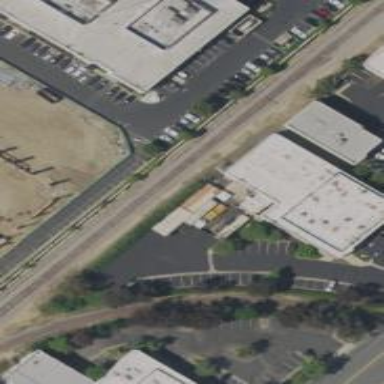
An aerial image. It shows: Commercial building.